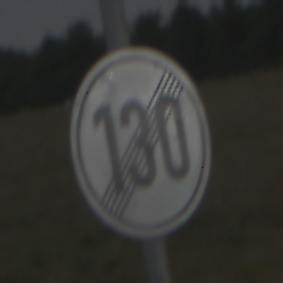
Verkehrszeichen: EndeGeschwindigkeit130
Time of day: Night
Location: Outdoor (Nature)
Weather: Overcast
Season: NotSpecified
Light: Artificial